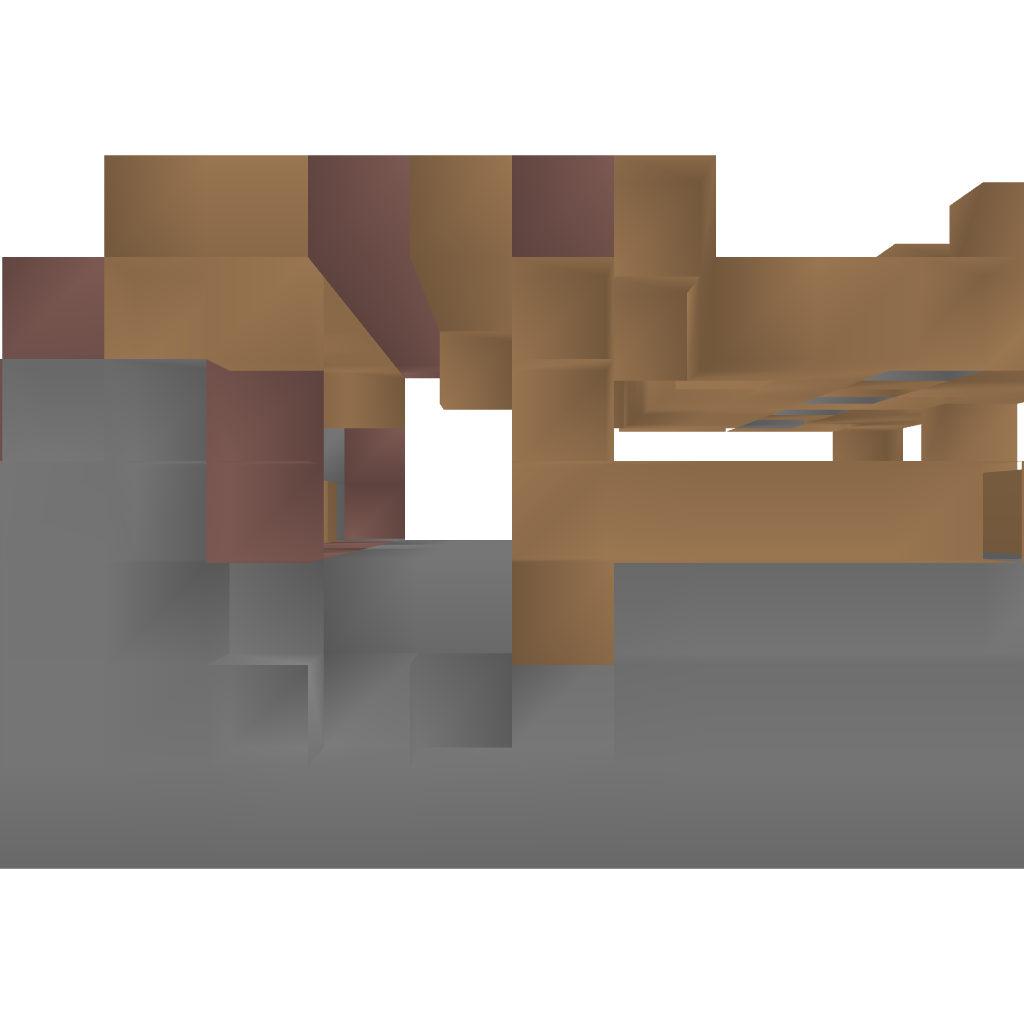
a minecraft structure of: Assist Farm bad low quality